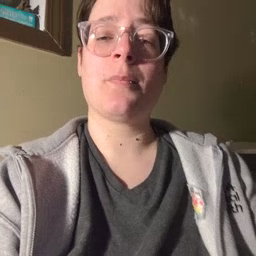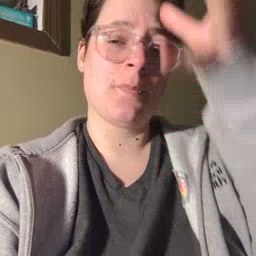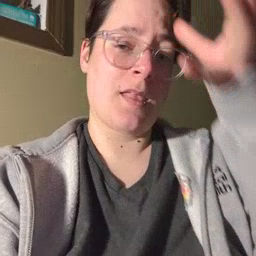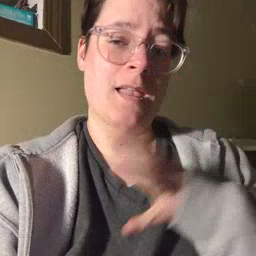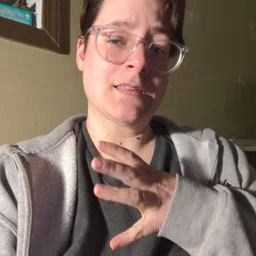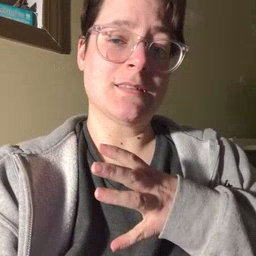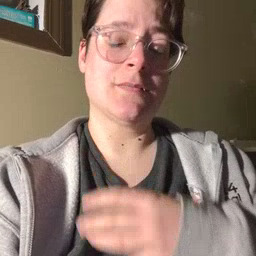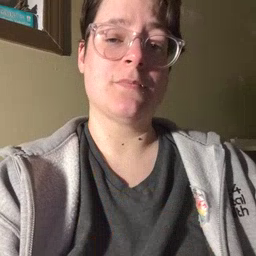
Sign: man